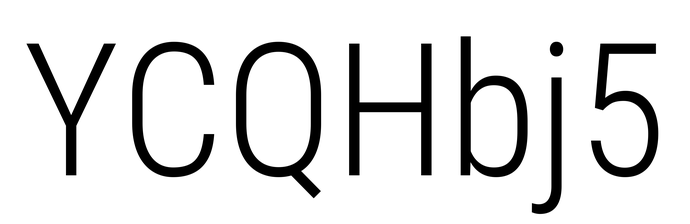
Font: Roboto_Condensed_Light